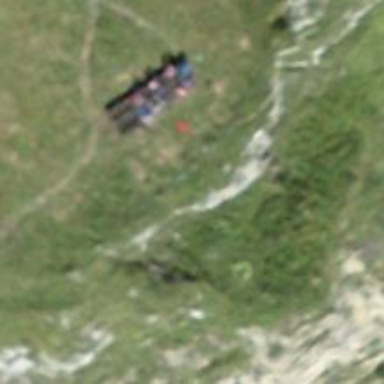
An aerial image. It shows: Picnic site for tourists.